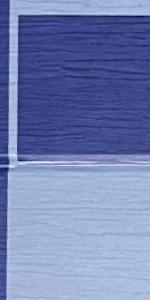
Label: Empty